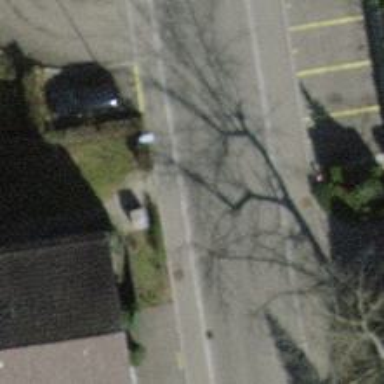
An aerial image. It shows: Hedge acting as barrier.